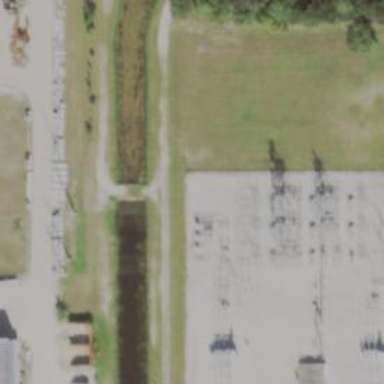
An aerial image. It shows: Switch used for power control.